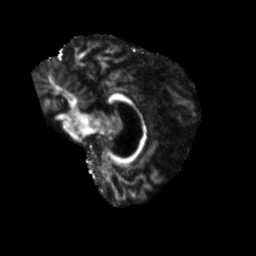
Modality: FA
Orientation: sagittal
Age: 68
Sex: male
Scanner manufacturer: siemens
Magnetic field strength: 3 T
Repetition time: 5.47 s
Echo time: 0.0854 s